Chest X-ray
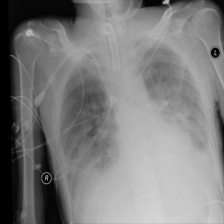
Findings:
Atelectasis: negative
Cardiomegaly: negative
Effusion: positive
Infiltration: negative
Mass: negative
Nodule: negative
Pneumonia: negative
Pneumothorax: negative
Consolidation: positive
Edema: negative
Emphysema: negative
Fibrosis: negative
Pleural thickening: negative
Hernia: negative